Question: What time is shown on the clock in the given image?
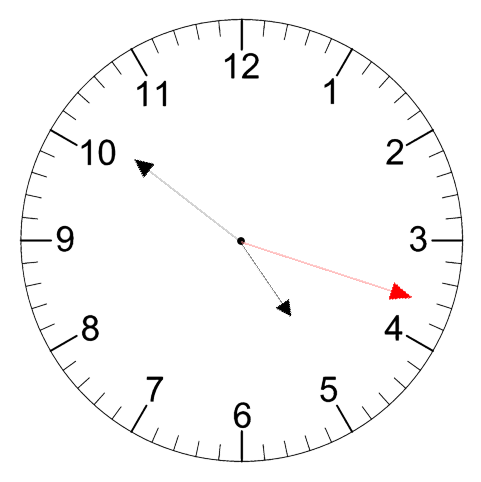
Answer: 04:51:18